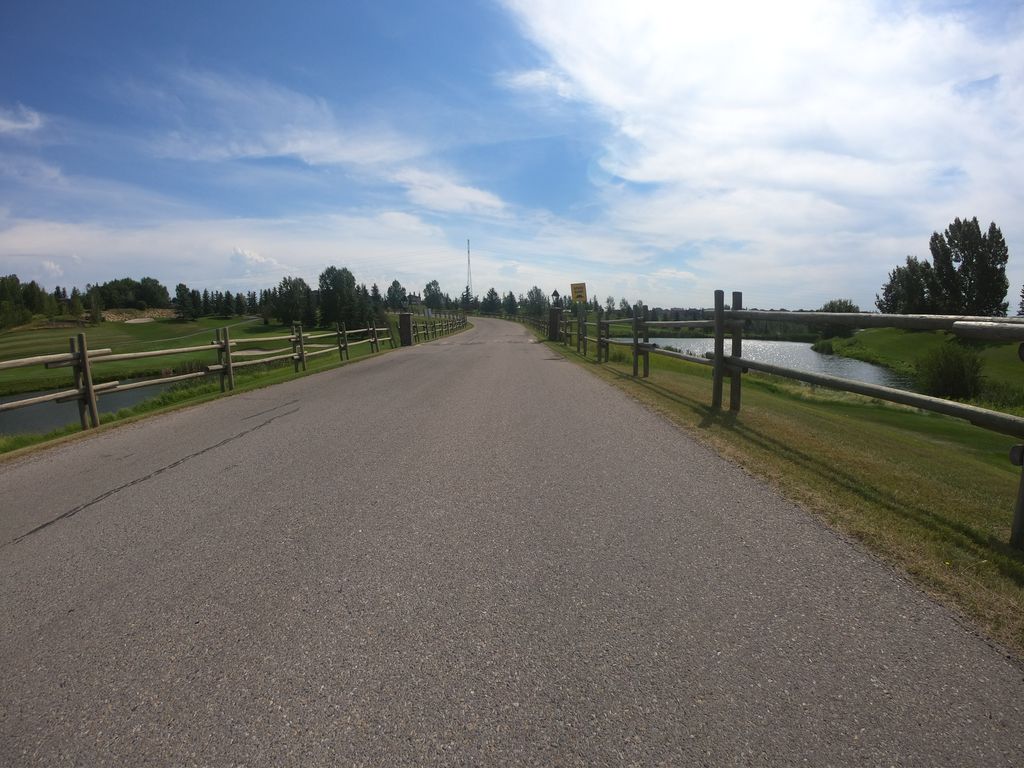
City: calgary